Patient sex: M
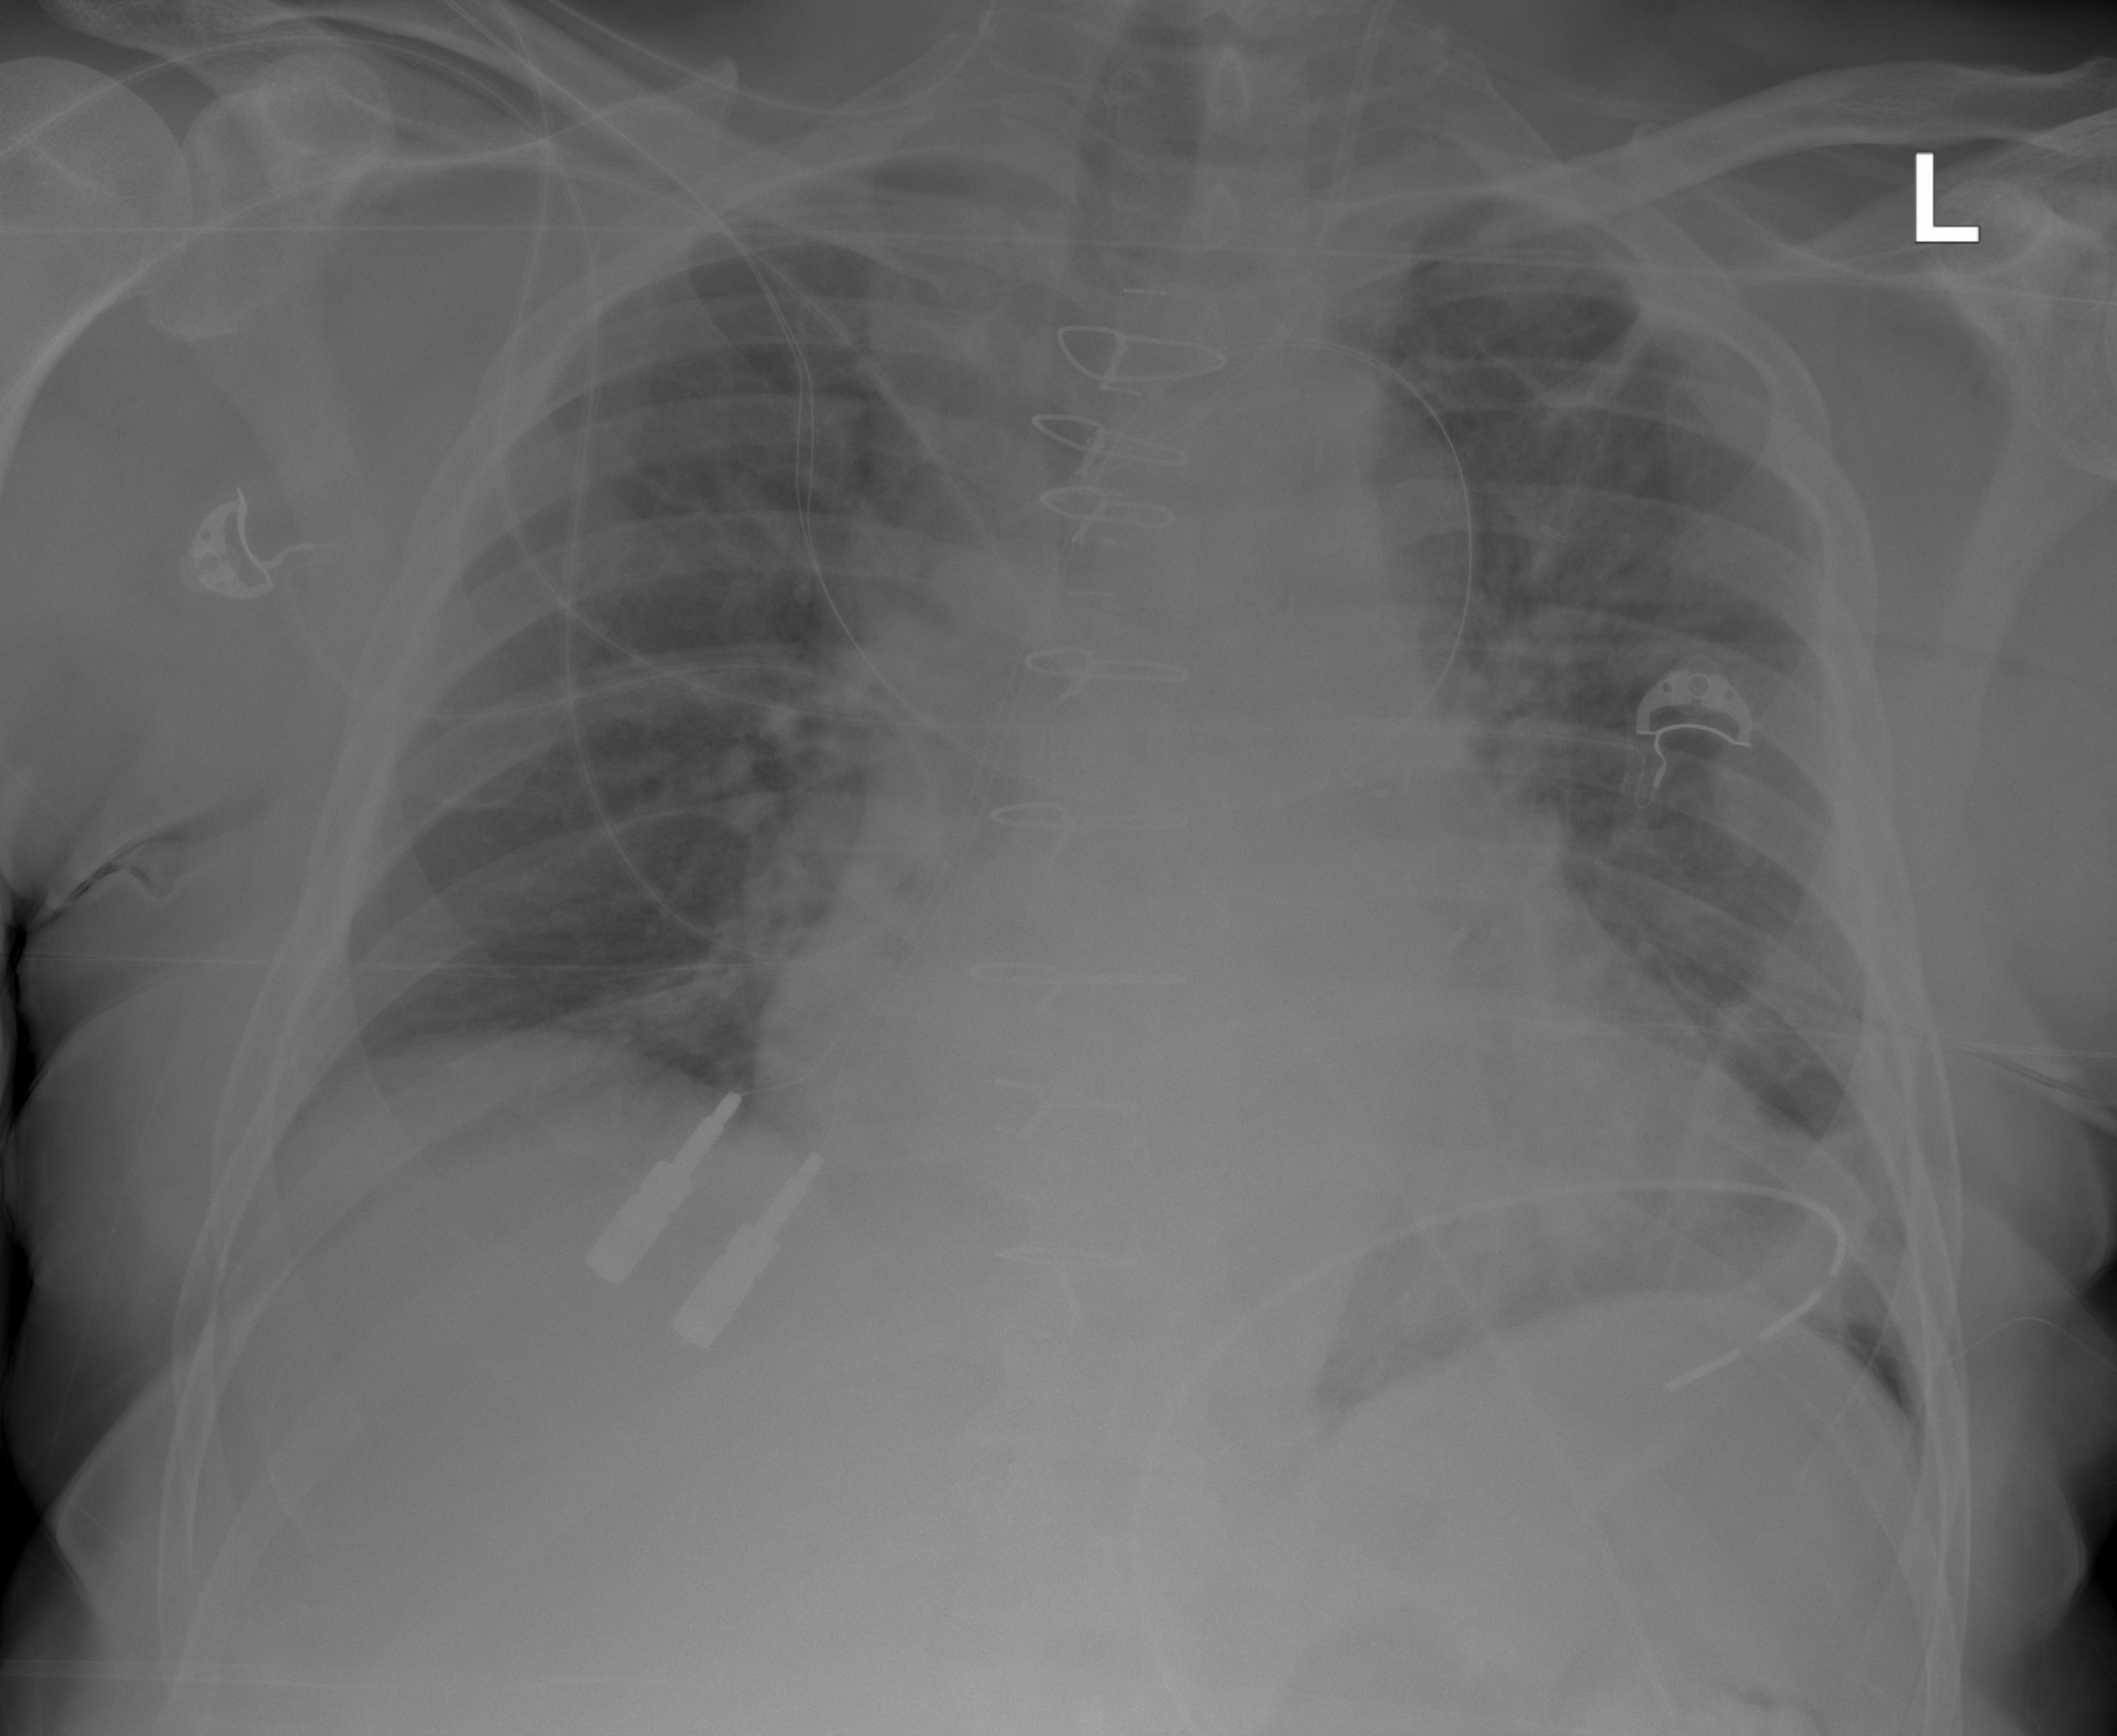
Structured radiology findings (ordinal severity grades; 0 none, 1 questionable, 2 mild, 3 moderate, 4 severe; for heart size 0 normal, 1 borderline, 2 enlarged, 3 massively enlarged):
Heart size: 2
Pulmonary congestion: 2
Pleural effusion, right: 0
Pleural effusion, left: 0
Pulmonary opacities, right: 2
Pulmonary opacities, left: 2
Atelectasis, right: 0
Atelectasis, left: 2